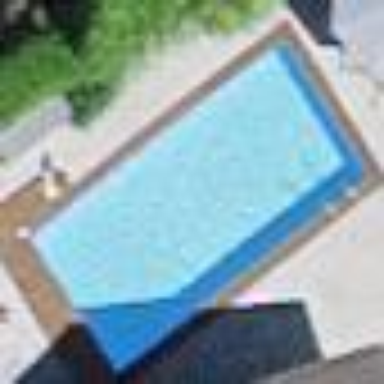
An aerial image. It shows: Swimming pool located in leisure land.